Interaction volume radius: 5 \u00c5
Interaction volume height: 10 \u00c5
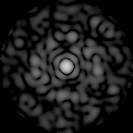
Disorder parameter: 0.8552